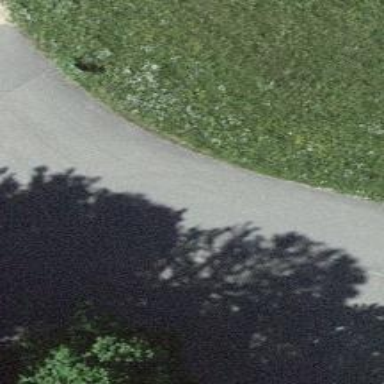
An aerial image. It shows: Unclassified road with paved surface.